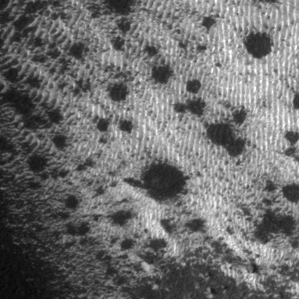
Label: frost